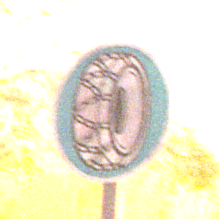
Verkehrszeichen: SchneekettenVorgeschrieben
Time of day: Night
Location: Outdoor (Nature)
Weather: Clear
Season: NotSpecified
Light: Natural